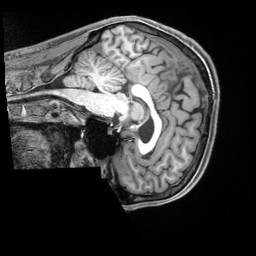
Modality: T1w
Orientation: sagittal
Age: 28
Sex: male
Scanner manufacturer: siemens
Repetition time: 2.3 s
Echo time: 0.00229 s